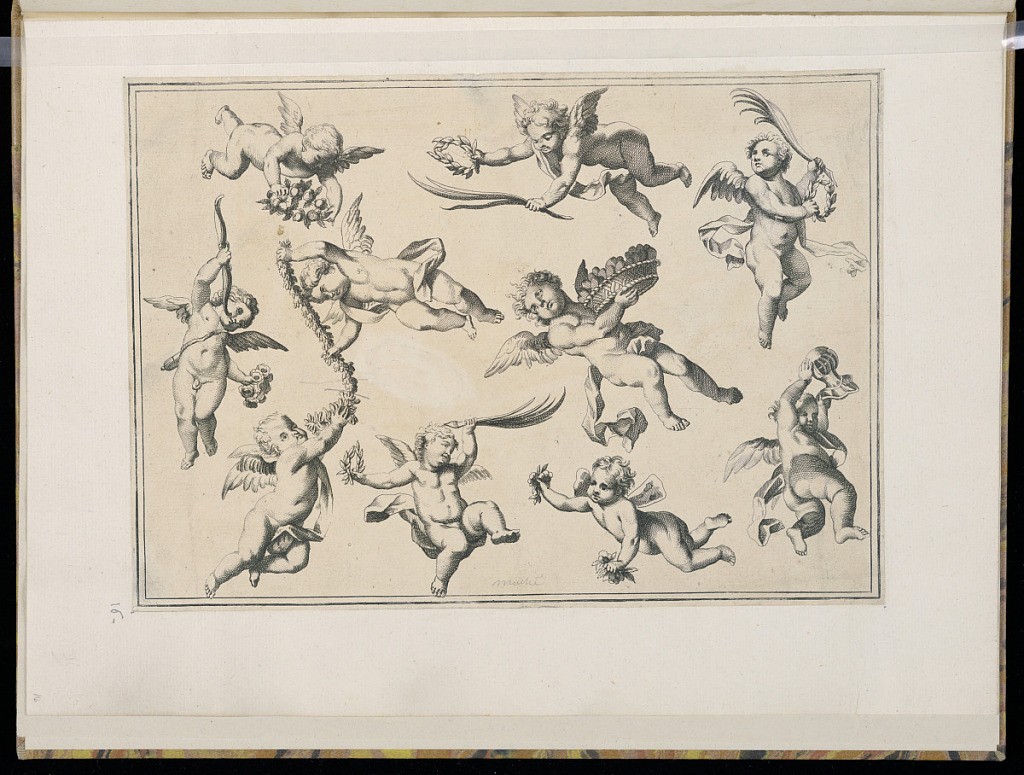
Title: Designs for Winged Putti (Children)
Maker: Clément Pierre Marillier, French, 1740 – 1808
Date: ca. 1763
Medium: Etching and engraving on paper
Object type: Print
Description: Designs for ten flying putti within a double lined border. The putti are holding various objects such as garlands, palm leaves, crowns of leaves, a bow, crowns of fruit, a basket, and a helmet.